Question: I have a number of classes and interface that are in the following structure
'''
interface Parser{}
public class ParserA implements Parser{}
public class ParserB implements Parser{}
public class ParserC implements Parser{}
public abstract class GenericParser implements Parser{}
public abstract class GenericXMLParser extends GenericParser{}
public class ParserD extends GenericXMLParser{}
public class ParserE extends GenericXMLParser{}
public class ParserF extends GenericXMLParser{}
'''
The classes are in different packages. Here is the package structure for the above classes.
'''
com.app.parsers.Parser
com.app.parsers.ParserA
com.app.parsers.ParserB
com.app.parsers.ParserC
com.app.parsers.xml.GenericParser
com.app.parsers.xml.GenericXMLParser
com.app.parsers.xml.ParserD
com.app.parsers.xml.ParserE
com.app.parsers.xml.ParserF
'''
I am trying to create an instance of each of the following classes using class.forname() (Not sure what the technical name is for this approach)
'''
com.app.parsers.ParserA
com.app.parsers.ParserB
com.app.parsers.ParserC
com.app.parsers.xml.ParserD
com.app.parsers.xml.ParserE
com.app.parsers.xml.ParserF
'''
To do this, i put all the class names in a vector and loop through it as shown below:
'''
try{
while (tokens.hasMoreTokens())
parsers.addElement(Class.forName((String) tokens.nextToken()).newInstance());
}catch(NullPointerException e){
e.printStackTrace();
}catch(Throwable e){
e.printStackTrace();
}
'''
The problem i am having is that the newInstance() call only works for the first 3 classes, i.e.
'''
com.app.parsers.ParserA
com.app.parsers.ParserB
com.app.parsers.ParserC
'''
When it tries to create an instance of any of the other classes which extend GenericXMLParser and GenericParser, i get the following error:
'''
com.sun.jdi.InvocationException occurred invoking method.
'''
The problem i have is when i run the application i dont see the above error. I only see it when i debug the application and it happens when newInstance()
is called. I dont understand what could be causing it because the program is running fine if i dont run it in debug mode. I also dont understand why newInstance() works for the classes
that dont extend any of the Generic classes.
The other thing is that the InvocationException is not being caught by the Throwable catch handler in the above code so it is very difficult to really know what is causing it. None of the classes have any user defined constructors so i am really stuck as to what is causing it.
## Edit 1
Oh and i forgot to mention that the above is being compiled and run on JDK 1.4.1_07
## Edit 2
Here is a screenshot showing the error on the debugger

## Edit 3
@Andrew Young , i had to modify your example to make it JDK 1.4.1 as that is the JDK version i am using. i removed the generics and enhanced for loop constructs as shown below:
'''
StringTokenizer tokens = new StringTokenizer(parserList);
try{
while (tokens.hasMoreTokens()) {
String className = tokens.nextToken();
Class klass = Class.forName(className);
if(!java.lang.reflect.Modifier.isAbstract(klass.getModifiers())) {
java.lang.reflect.Constructor[] constructors = klass.getConstructors();
if(constructors.length > 0) {
boolean foundDefaultConstructor = false;
for(int i = 0; i<constructors.length; i++) {
if(constructors[i].getParameterTypes().length == 0) {
foundDefaultConstructor = true;
break;
}
}
if(foundDefaultConstructor) {
Object parser = klass.newInstance();
parsers.addElement(parser);
} else {
System.err.println("No Default Constructor: " + className);
}
} else {
System.err.println("No Public Constructors: " + className);
}
} else {
System.err.println("Class is abstract: " + className);
}
}
}catch(NullPointerException e){
e.printStackTrace();
}catch(Throwable e){
e.printStackTrace();
}
'''
I tried to run the above and in all cases foundDefaultConstructor is always set to true and it continues to this if block then go loops again for the next one.
'''
if(foundDefaultConstructor) {
Object parser = klass.newInstance();
parsers.addElement(parser);
}
'''
## Edit 4
Ok i tried to check the suggestion made by @biziclop
I changed one of the parsers and overriden its toString method and it now just returns a simple random String. Now when when debug the application on eclipse i dont see the error on the Parser with the overriden toString() method. It sounds like it is something to do with the toString() method but what exactly i am not sure.
The other thing is that the parsers are now showing differently when i click on its variable on the debugger
The ones that have always worked always show the value
'''
ParserA@3fa5ac
'''
The ones that didnt work show the value
'''
com.sun.jdi.InvocationException occurred invoking method.
'''
The one that didnt work before but now has an overriden toString() method shows the value
'''
"in toString"
'''
The above is just the value returned from the overriden toString() method. For it to have instantiated correctly should it not have shown as something like ParserE@3fa5ac. I am not sure yet whether the object was instantiated or not with the overriden method. What could be causing this different behaviour with the toString() method.
I am now going through the existing parsers to see if any of them does override toString().
Thanks
Thanks
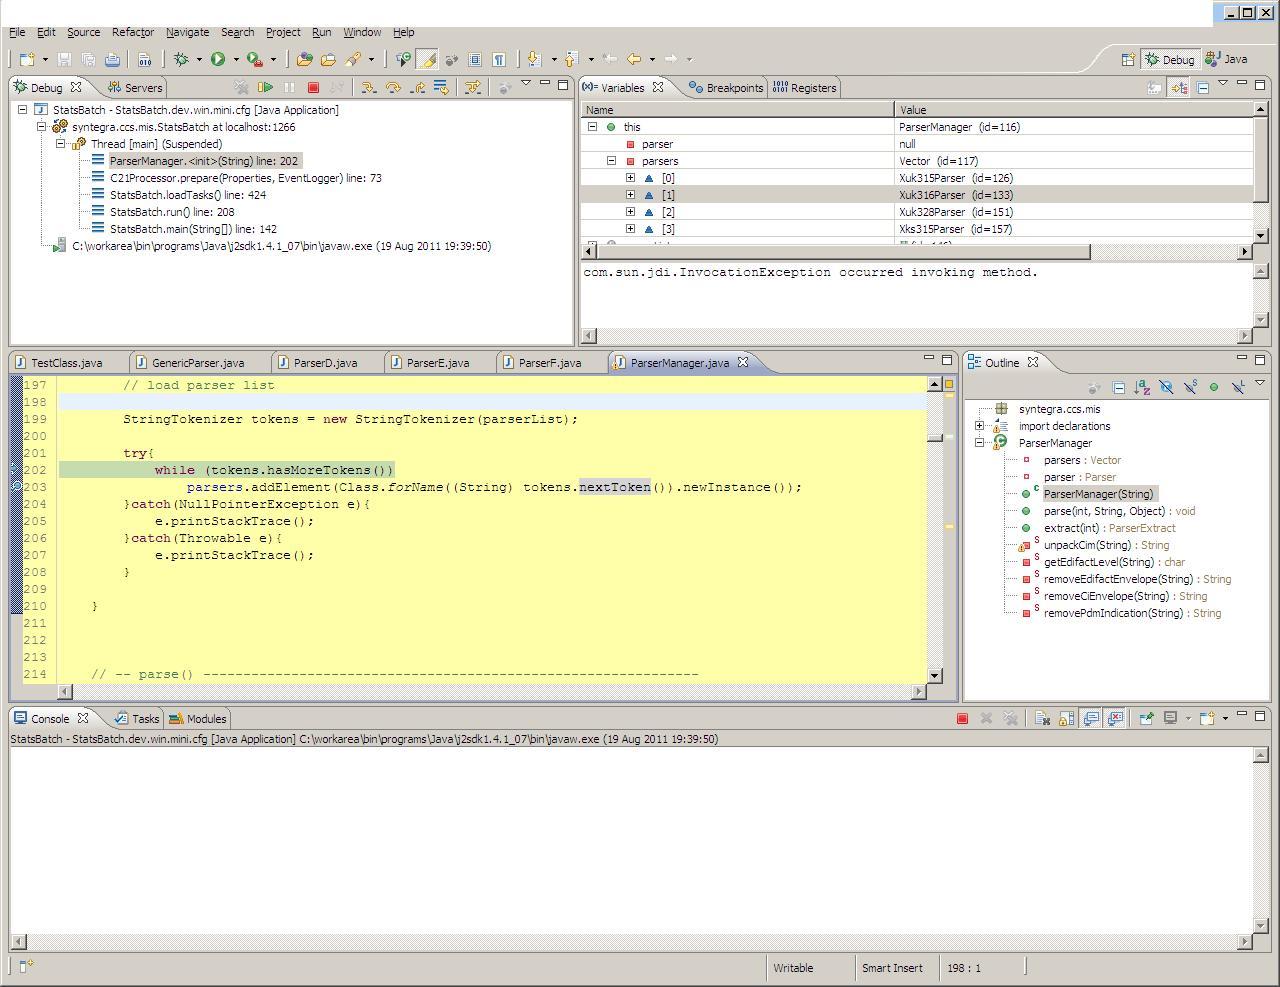
Answer: The reason you're only seeing it when you debug the application is that this error is thrown by the Java Debug Interface. Trying pulling the nextToken call out of that line like this to see which part is causing the problem:
'''
while (tokens.hasMoreTokens()) {
String className = tokens.nextToken();
Class klass = Class.forName(className);
if(!java.lang.reflect.Modifier.isAbstract(klass.getModifiers())) {
java.lang.reflect.Constructor<?>[] constructors = klass.getConstructors();
if(constructors.length > 0) {
boolean foundDefaultConstructor = false;
for(java.lang.reflect.Constructor<?> constructor: constructors) {
if(constructor.getParameterTypes().length == 0) {
foundDefaultConstructor = true;
break;
}
}
if(foundDefaultConstructor) {
Object parser = klass.newInstance();
parsers.addElement(parser);
} else {
System.err.println("No Default Constructor: " + className);
}
} else {
System.err.println("No Public Constructors: " + className);
}
} else {
System.err.println("Class is abstract: " + className);
}
}
'''